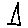
Label: triangle